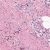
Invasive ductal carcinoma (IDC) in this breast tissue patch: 0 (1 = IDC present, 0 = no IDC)